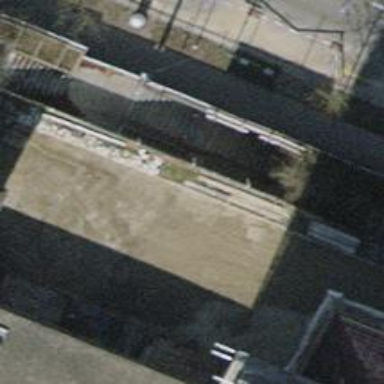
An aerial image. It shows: Staircase with ramp.